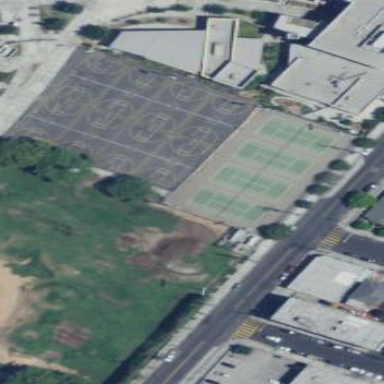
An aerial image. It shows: Tennis court on pitch.